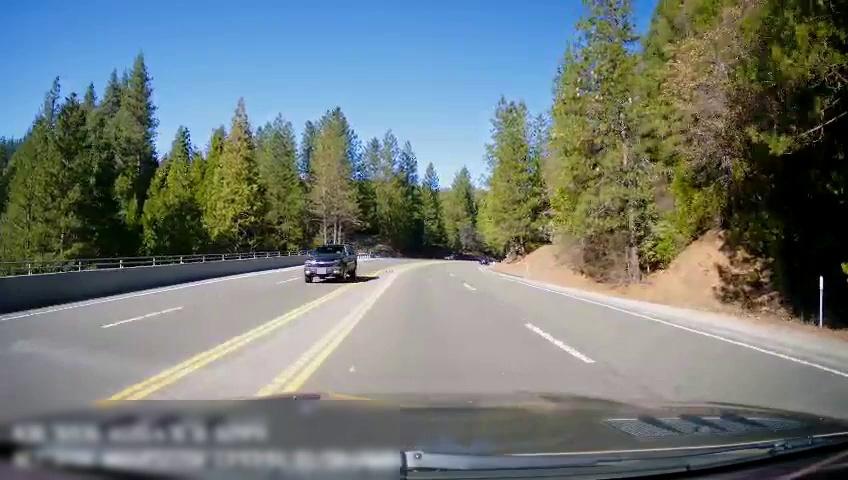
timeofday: Day
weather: Sunny
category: Drivable Space
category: Vehicles | SUV
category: Vehicles | Car
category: Vehicles | Car
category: Lanes | Current Lane
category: Lanes | Alternate Lane
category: Lanes | Current Lane
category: Lanes | Alternate Lane
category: Lanes | Opposite Lane
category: Lanes | Opposite Lane
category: Lanes | Opposite Lane
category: Lanes | Opposite Lane